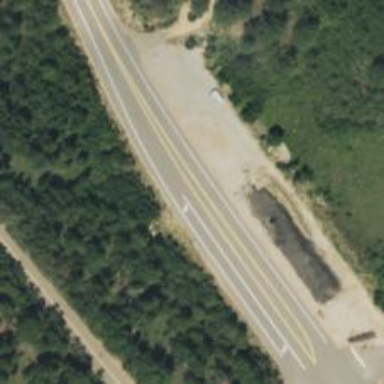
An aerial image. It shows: Secondary road with asphalt surface.